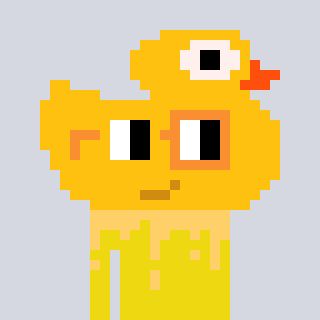
a pixel art character with square yellow and orange glasses, a ducky-shaped head and a yellow-colored body on a cool background